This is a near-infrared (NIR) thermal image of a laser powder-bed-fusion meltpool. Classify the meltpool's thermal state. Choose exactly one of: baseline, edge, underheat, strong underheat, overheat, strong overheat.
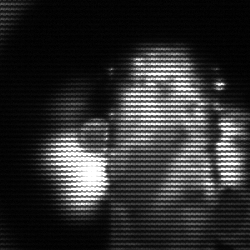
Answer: strong underheat